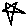
Label: star